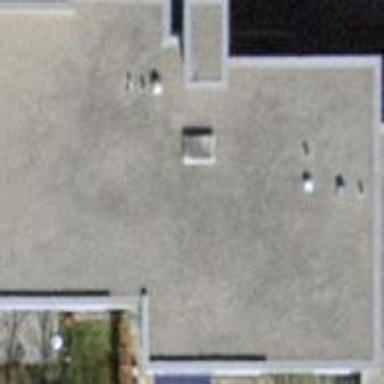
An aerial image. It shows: Flat-roofed building.